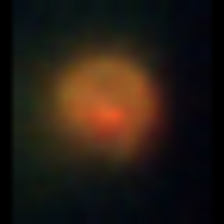
Taxon: NanoPlankton
Group: Other